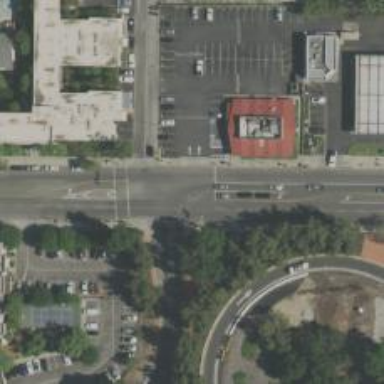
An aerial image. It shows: Secondary road with separate sidewalk.